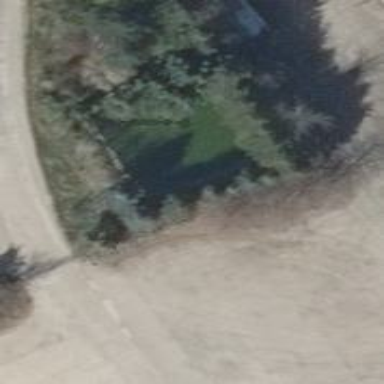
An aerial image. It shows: Emergency fire water pond.